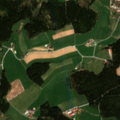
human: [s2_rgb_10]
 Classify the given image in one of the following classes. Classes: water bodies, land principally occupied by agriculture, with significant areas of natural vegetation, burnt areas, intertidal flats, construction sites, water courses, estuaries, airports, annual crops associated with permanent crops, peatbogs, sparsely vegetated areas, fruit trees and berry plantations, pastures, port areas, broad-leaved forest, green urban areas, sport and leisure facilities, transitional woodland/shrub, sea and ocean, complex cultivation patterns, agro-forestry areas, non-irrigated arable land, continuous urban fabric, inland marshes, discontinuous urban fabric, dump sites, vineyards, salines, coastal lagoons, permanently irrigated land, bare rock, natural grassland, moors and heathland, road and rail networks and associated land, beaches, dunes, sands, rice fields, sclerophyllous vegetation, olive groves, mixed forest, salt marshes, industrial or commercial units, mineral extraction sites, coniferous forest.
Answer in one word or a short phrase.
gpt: pastures, complex cultivation patterns, land principally occupied by agriculture, with significant areas of natural vegetation, coniferous forest